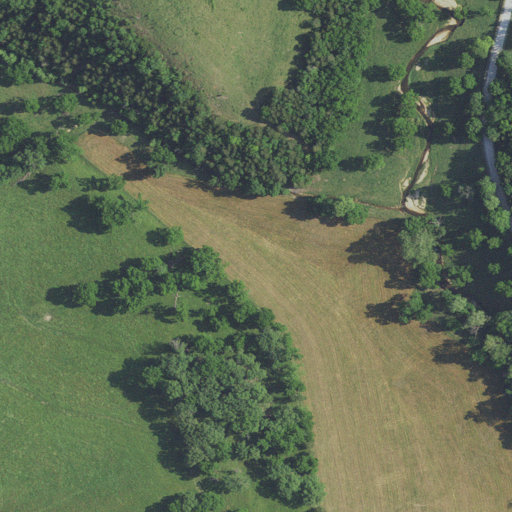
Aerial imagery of valley in Missouri named Pine Hollow containing pasture, mixed forest, deciduous forest, and low intensity development